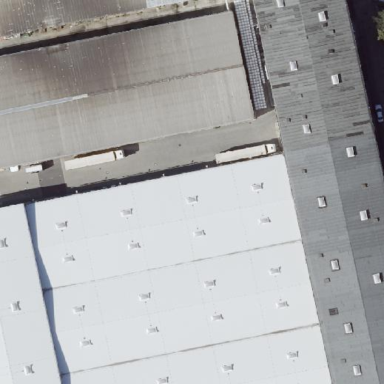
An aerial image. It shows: Industrial building.